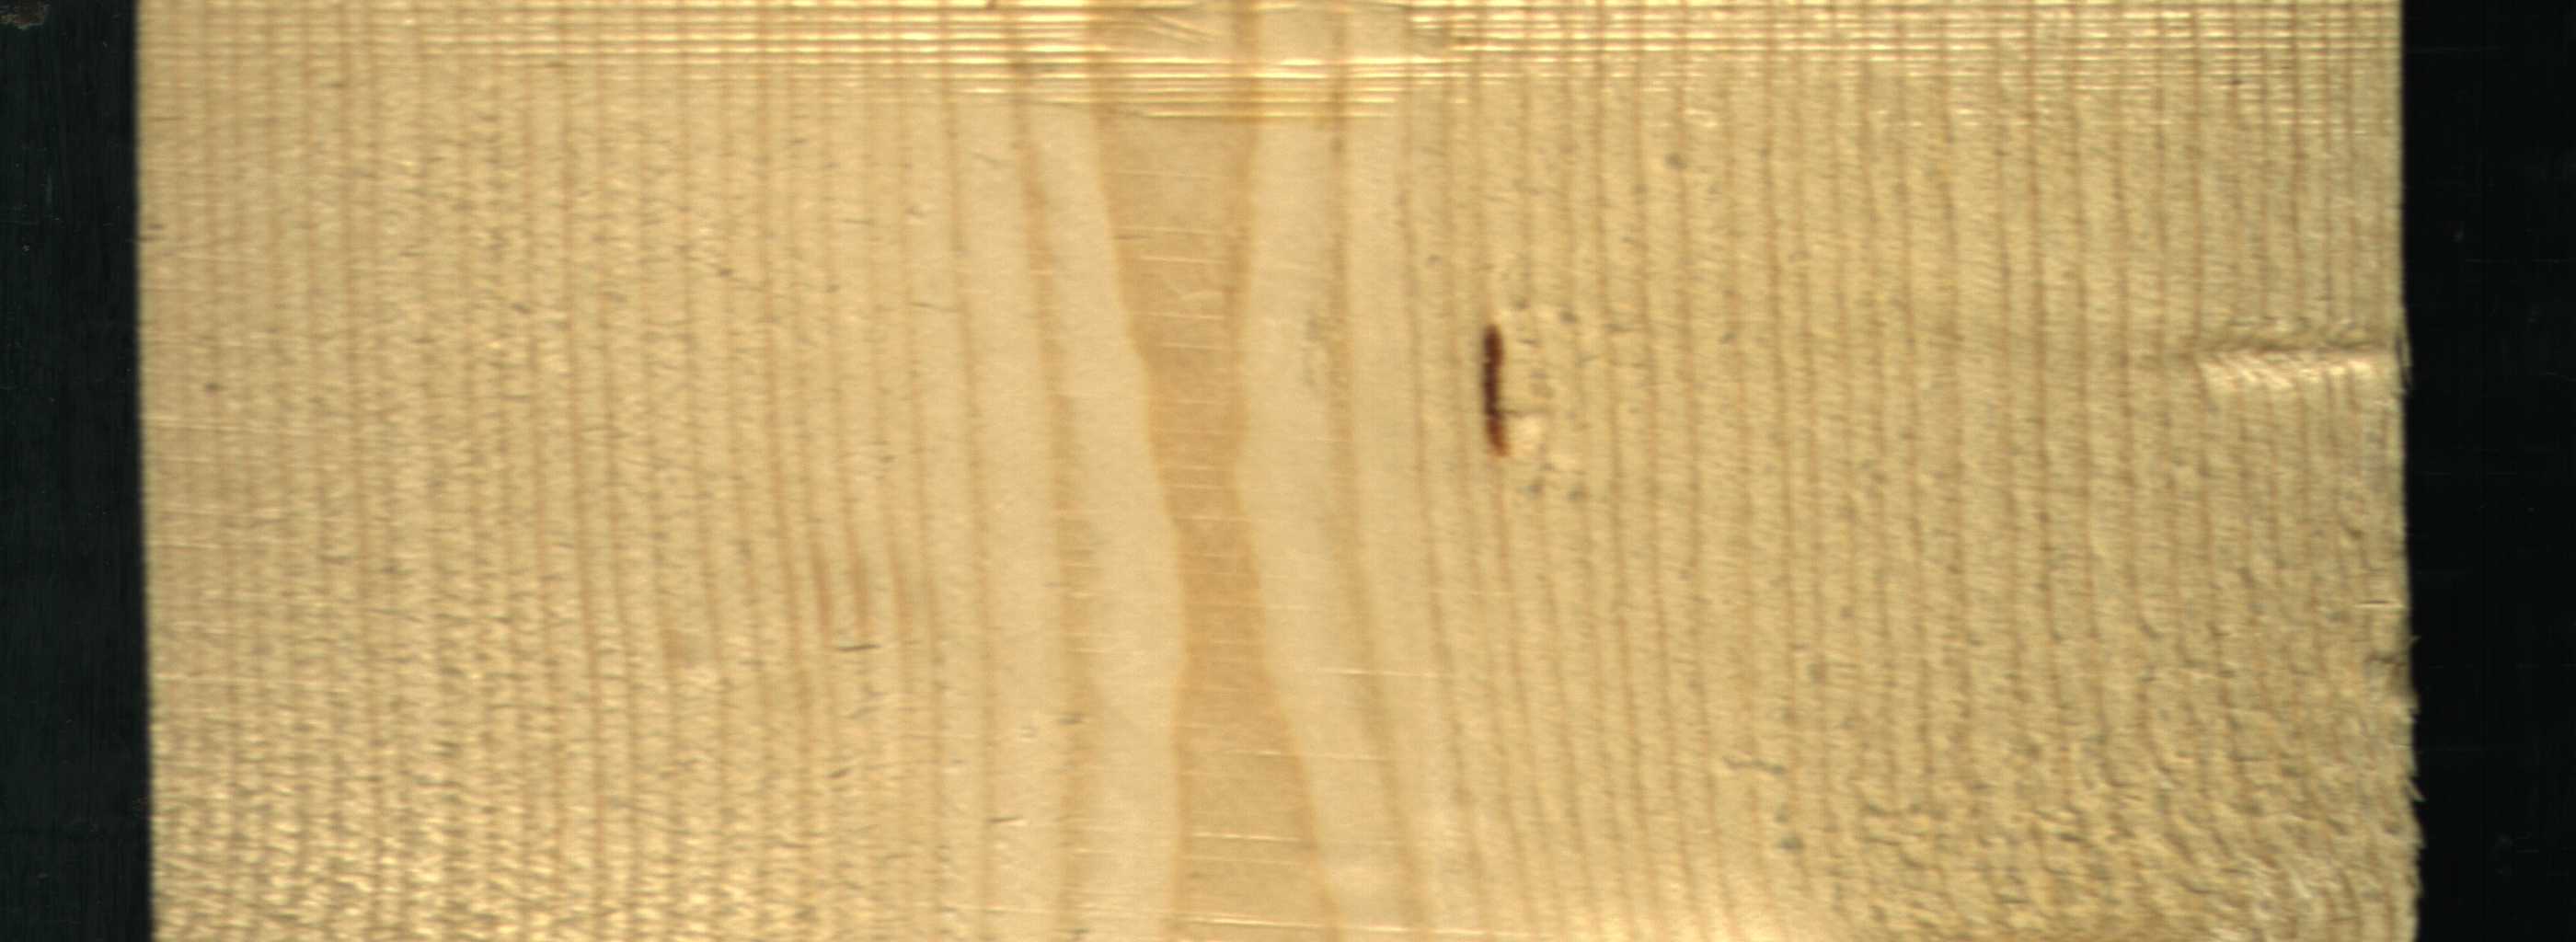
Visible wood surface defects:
resin